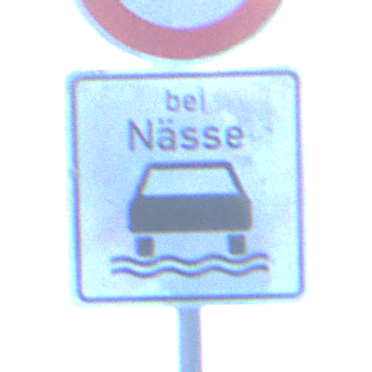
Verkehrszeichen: BeiNaesse
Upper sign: Geschwindigkeit70
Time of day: MorningAfternoon
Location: Outdoor (Nature)
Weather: PartlyCloudy
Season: NotSpecified
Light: Natural